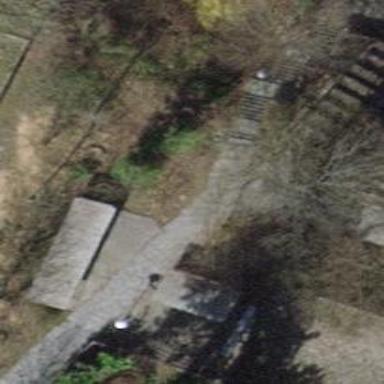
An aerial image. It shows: Road with steps.